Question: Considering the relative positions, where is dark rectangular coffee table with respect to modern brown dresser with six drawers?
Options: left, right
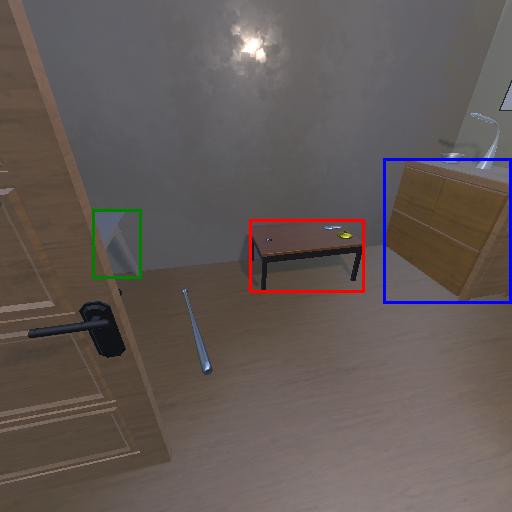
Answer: left